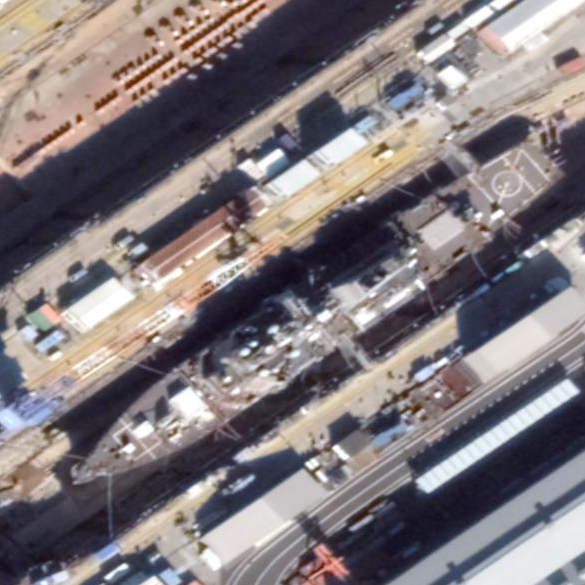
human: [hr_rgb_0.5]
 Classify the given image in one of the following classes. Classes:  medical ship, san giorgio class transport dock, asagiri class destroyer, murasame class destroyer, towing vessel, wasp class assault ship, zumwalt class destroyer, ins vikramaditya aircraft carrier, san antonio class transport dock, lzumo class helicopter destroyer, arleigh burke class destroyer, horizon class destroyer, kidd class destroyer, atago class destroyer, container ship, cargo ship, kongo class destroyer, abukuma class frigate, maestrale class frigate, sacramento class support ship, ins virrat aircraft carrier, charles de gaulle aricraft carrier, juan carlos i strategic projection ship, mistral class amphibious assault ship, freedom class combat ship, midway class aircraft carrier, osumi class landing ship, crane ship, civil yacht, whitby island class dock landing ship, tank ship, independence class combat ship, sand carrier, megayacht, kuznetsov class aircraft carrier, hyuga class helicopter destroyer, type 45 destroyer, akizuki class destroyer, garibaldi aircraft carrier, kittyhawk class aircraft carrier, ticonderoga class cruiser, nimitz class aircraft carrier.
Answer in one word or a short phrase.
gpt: Arleigh Burke class destroyer